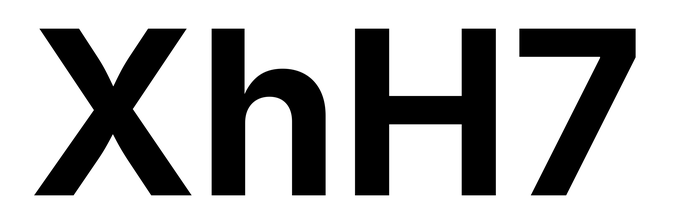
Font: Inter_Bold